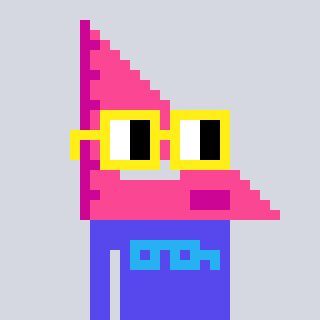
a pixel art character with square yellow glasses, a squadron ruler-shaped head and a computerblue-colored body on a cool background